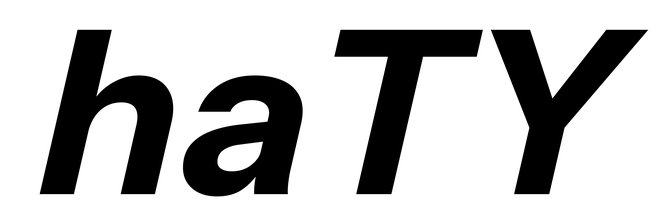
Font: InstrumentSans-Italic_Bold_Italic